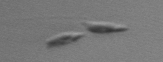
Label: Dinobryon